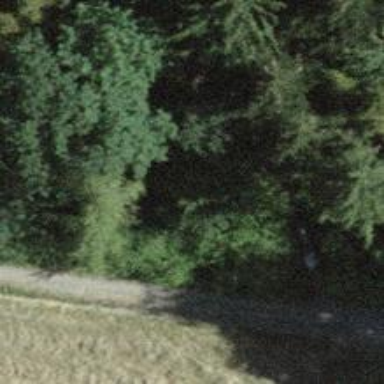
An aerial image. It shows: Unpaved track road.